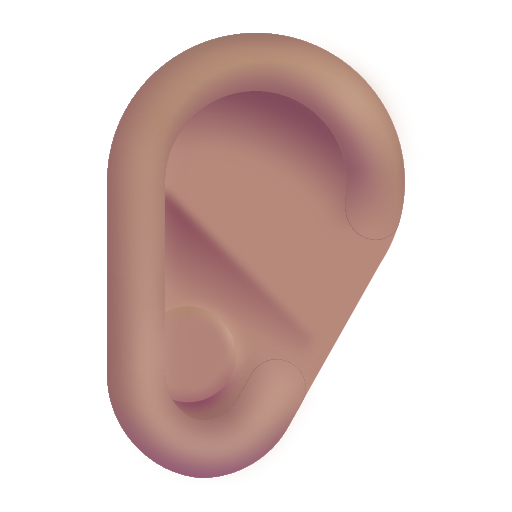
ear color